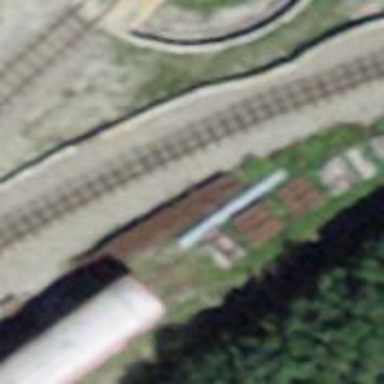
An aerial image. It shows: Preserved narrow-gauge railway.